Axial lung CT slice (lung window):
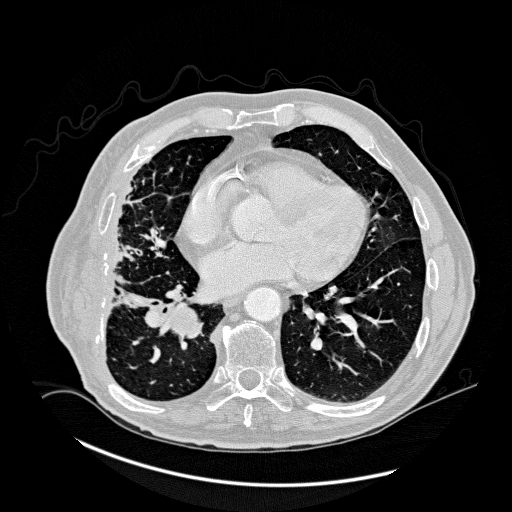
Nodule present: no